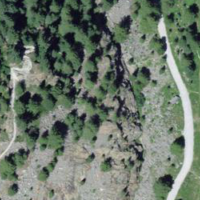
EUNIS habitat code: 31
Species observed at this site:
Saxifraga paniculata
Prunella modularis
Vaccinium vitis-idaea
Trifolium repens
Phylloscopus collybita
Cuculus canorus
Phoenicurus ochruros
Nucifraga caryocatactes
Columba livia
Falco tinnunculus
Periparus ater
Carduus defloratus
Motacilla cinerea
Anas platyrhynchos
Chloris chloris
Troglodytes troglodytes
Bistorta vivipara
Fringilla coelebs
Passer domesticus
Ptyonoprogne rupestris
Turdus merula
Polystichum lonchitis
Parus major